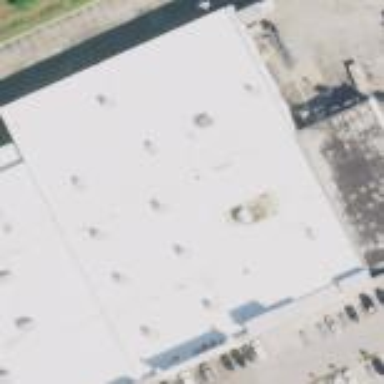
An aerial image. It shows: Retail building.